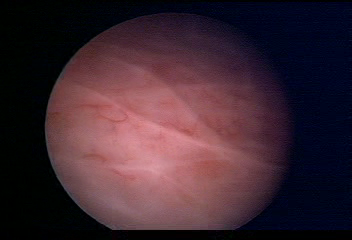
Modality: WLC
Class: Normal mucosa
Bladder cancer association: No